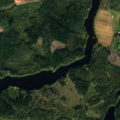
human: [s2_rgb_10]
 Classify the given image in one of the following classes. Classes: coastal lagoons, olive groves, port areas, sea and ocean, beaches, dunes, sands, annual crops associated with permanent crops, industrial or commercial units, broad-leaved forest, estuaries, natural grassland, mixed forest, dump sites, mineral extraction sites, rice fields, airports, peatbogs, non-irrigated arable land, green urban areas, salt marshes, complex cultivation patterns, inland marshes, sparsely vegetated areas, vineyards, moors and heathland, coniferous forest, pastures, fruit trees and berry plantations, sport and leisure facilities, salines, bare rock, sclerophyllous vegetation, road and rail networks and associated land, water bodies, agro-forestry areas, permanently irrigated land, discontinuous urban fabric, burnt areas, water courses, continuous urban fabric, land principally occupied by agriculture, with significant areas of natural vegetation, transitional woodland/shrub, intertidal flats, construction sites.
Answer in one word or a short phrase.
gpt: coniferous forest, mixed forest, water bodies